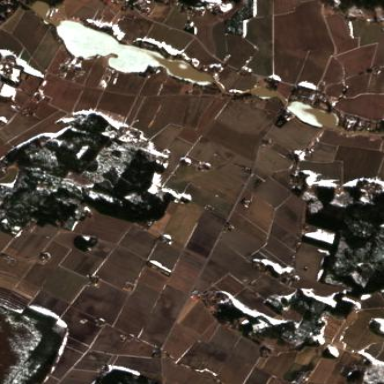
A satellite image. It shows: View of farmland.